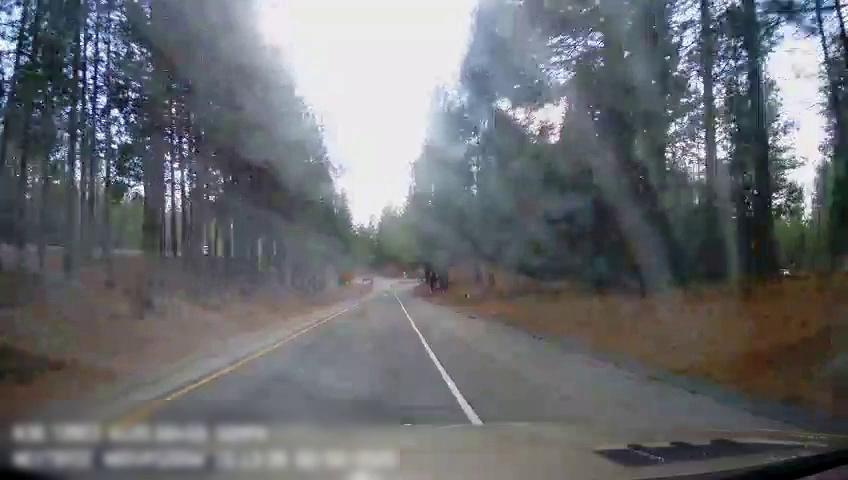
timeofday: Day
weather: Sunny
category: Drivable Space
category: Vehicles | Car
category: Lanes | Alternate Lane
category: Lanes | Alternate Lane